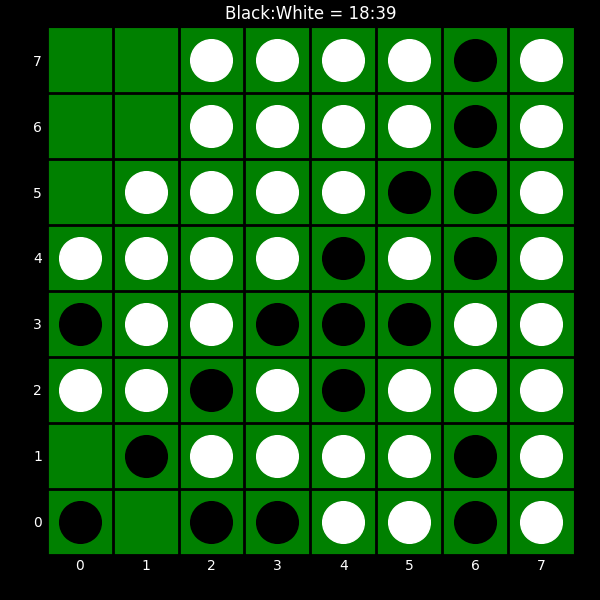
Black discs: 18
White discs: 39